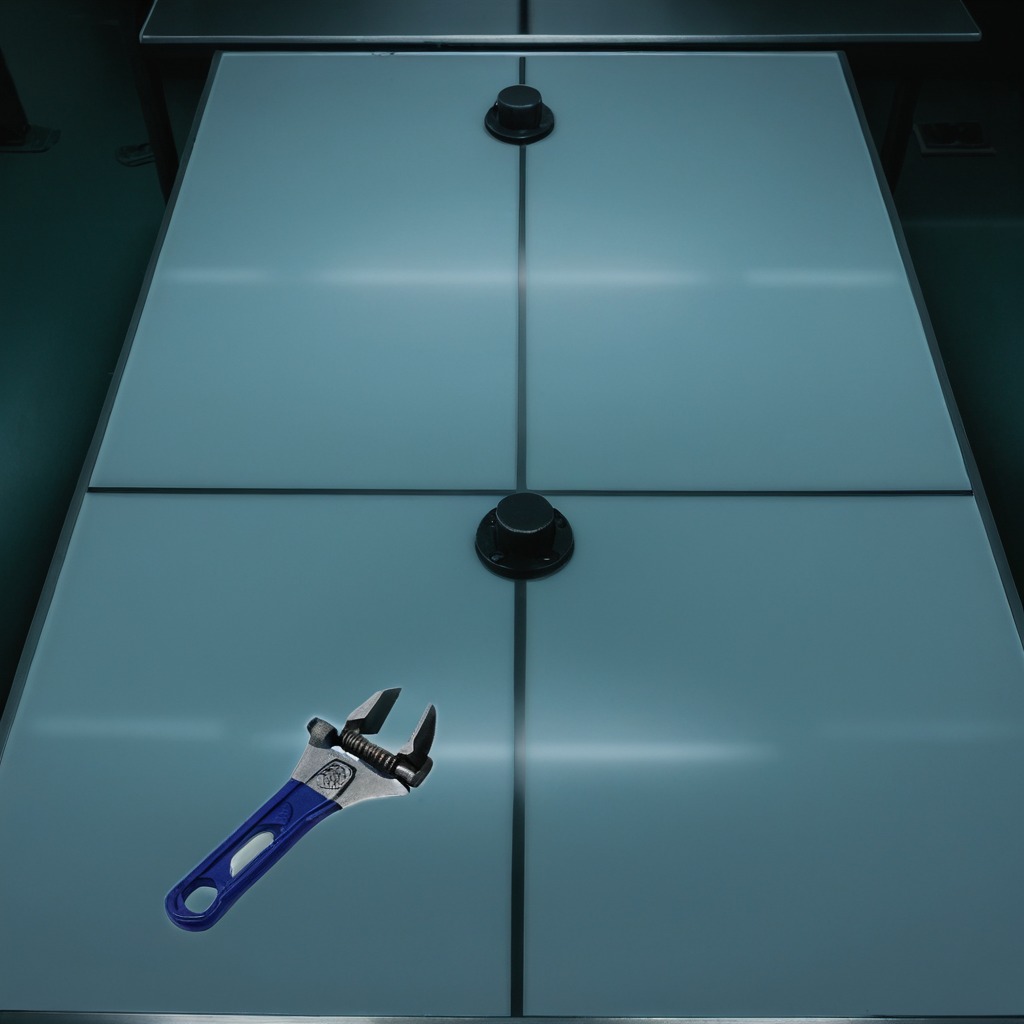
A wrench is lying on the clean empty table in a railway signal maintenance room lit by harsh overhead fluorescents.